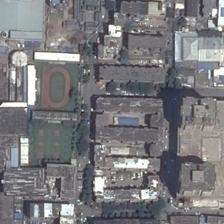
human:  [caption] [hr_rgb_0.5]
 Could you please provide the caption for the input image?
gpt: two courts and many old white houses surrounded .

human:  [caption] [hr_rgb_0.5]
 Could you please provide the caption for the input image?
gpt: many different buildings are interspersed with a few trees and a playground .

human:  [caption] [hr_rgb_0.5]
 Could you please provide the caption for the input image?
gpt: many small buildings and several large buildings are around a playground .

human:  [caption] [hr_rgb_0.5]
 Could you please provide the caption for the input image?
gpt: a regular community with exercise yards while lush plants integrated .

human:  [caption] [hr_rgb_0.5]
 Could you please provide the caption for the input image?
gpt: a playground and two basketball fields are surrounded by many trees and houses .